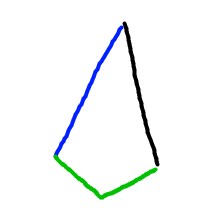
Shape: kite